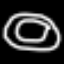
Label: donut